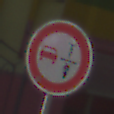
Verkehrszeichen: VerbotUeberholenEinspurigeFahrzeuge
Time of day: MorningAfternoon
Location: Outdoor (Special)
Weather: PartlyCloudy
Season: NotSpecified
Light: Natural